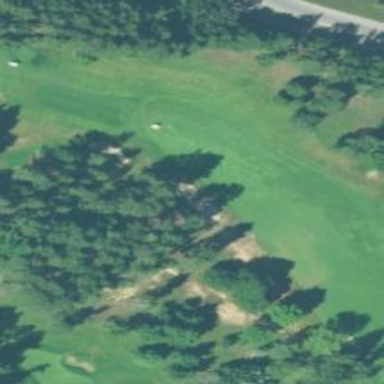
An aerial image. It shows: Grassy area designated as golf fairway.